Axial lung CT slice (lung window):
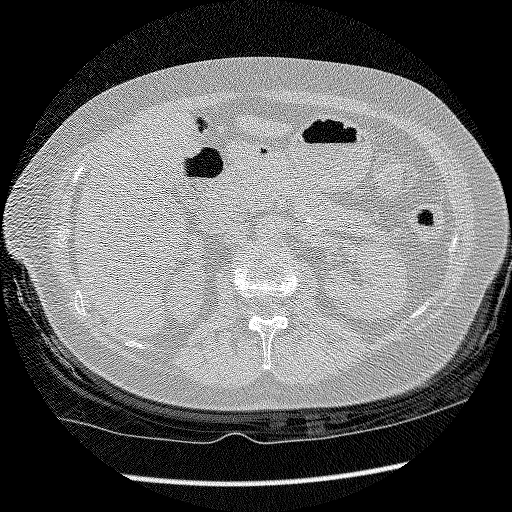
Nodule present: no